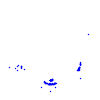
Particle: pion